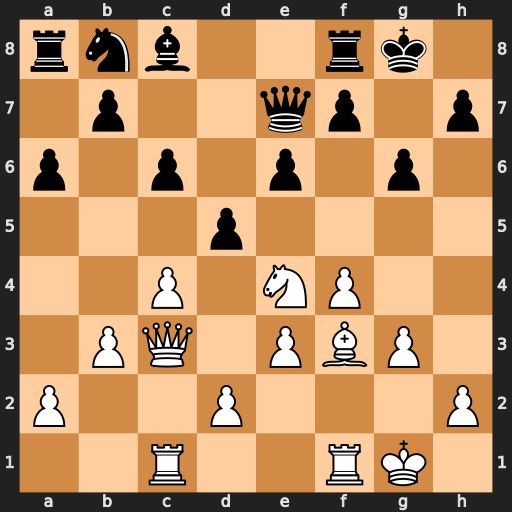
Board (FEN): rnb2rk1/1p2qp1p/p1p1p1p1/3p4/2P1NP2/1PQ1PBP1/P2P3P/2R2RK1
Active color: w
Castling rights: -
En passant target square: -
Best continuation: Nf6+ Qxf6 Qxf6